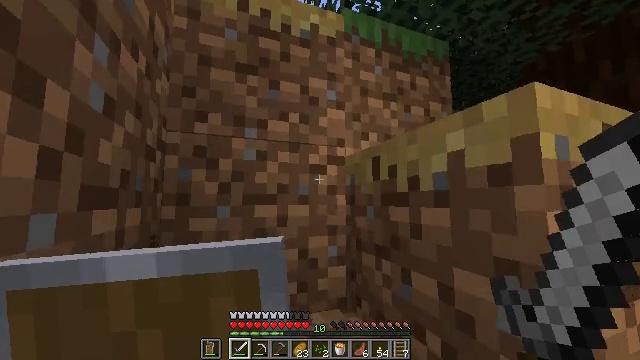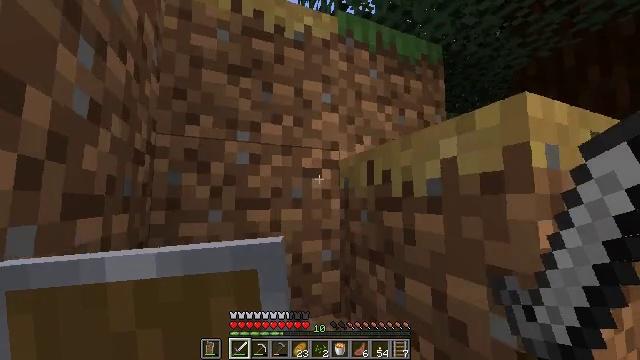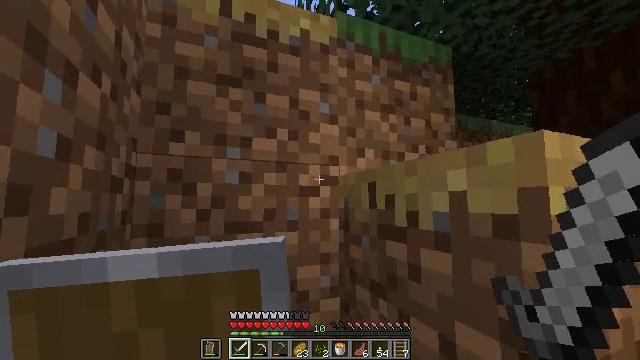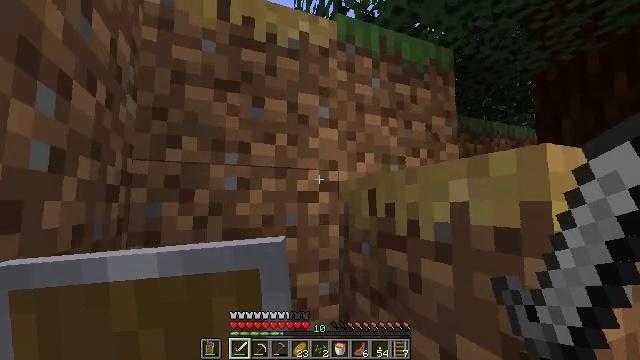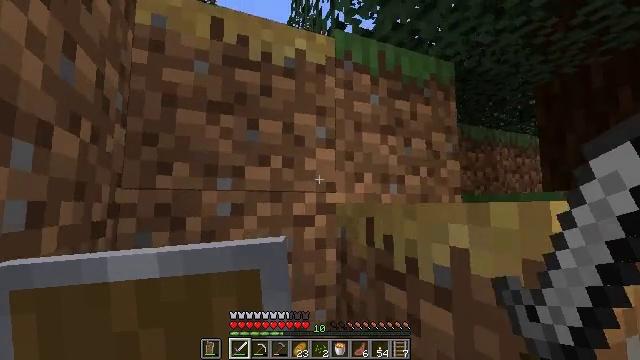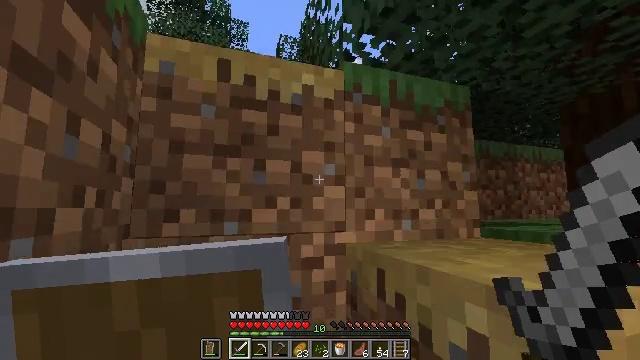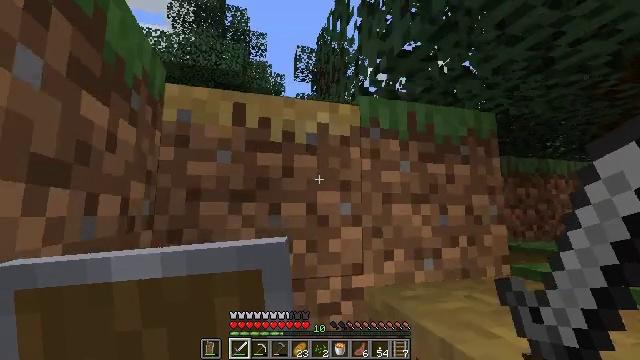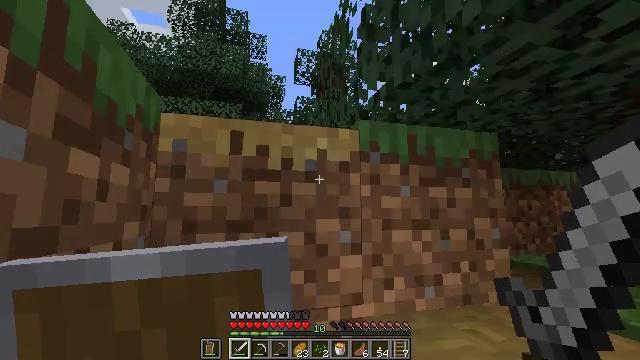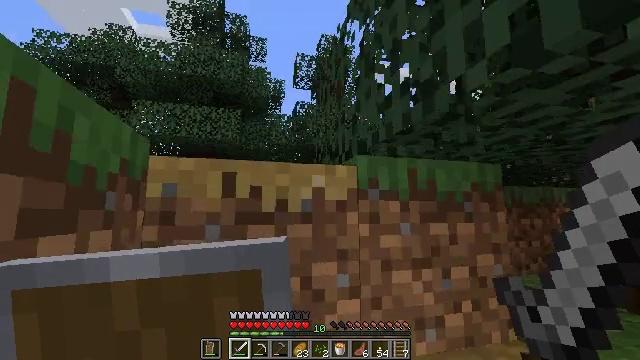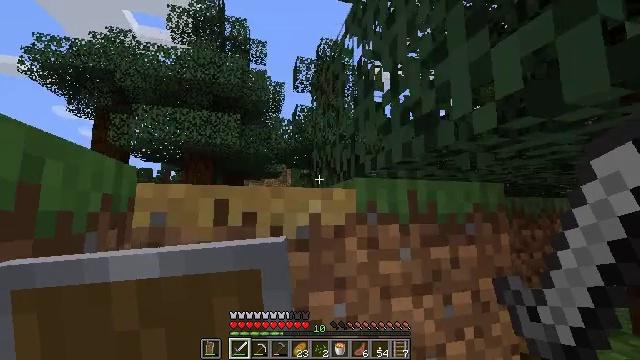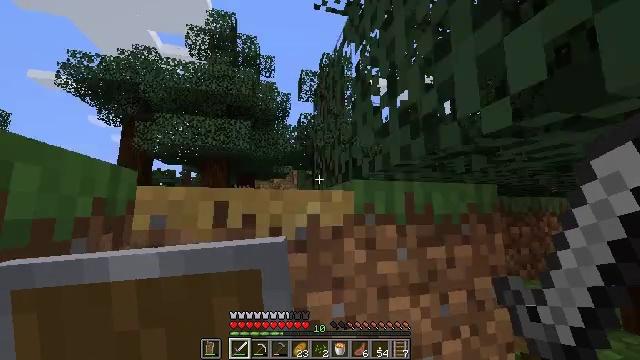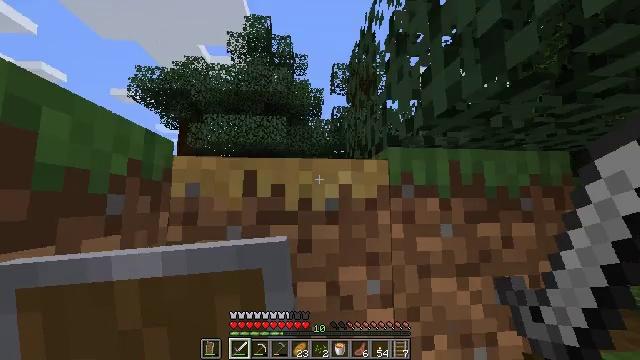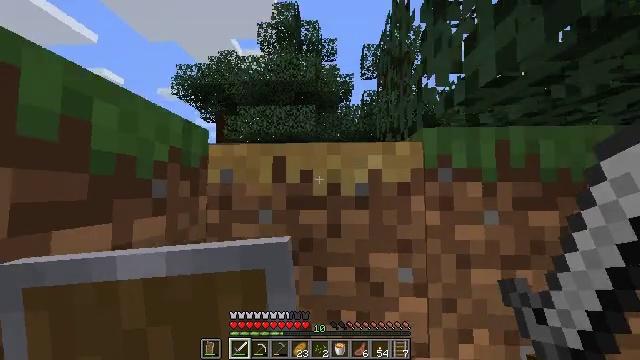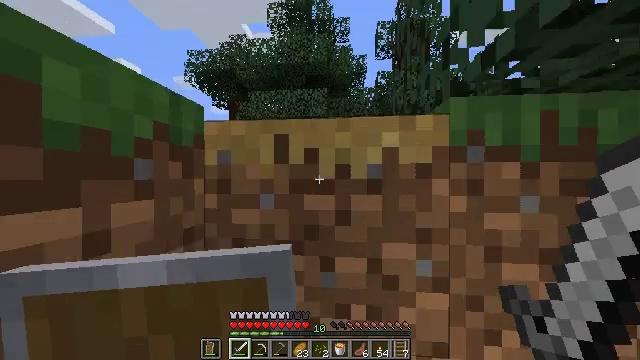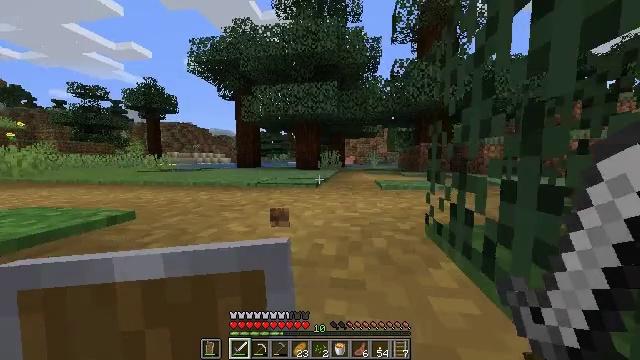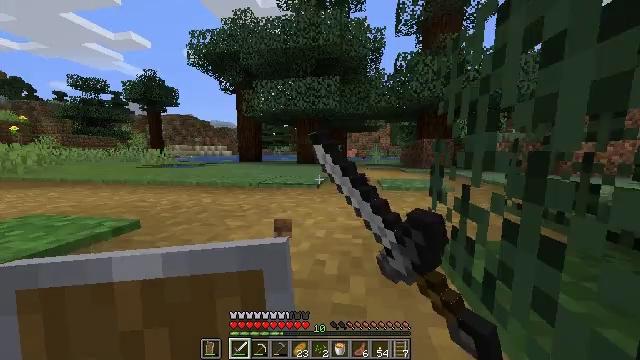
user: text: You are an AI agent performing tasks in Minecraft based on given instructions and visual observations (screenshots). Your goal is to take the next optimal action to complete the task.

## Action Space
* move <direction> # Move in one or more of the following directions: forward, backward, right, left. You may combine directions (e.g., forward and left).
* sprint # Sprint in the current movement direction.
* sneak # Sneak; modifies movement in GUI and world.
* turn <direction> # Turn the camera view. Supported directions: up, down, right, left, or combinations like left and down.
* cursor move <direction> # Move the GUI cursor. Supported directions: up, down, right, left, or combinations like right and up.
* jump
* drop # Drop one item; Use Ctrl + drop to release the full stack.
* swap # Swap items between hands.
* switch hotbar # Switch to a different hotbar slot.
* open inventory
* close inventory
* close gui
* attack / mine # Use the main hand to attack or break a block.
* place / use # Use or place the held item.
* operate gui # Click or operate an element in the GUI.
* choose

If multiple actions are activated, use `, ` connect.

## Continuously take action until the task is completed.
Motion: motion action
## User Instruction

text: Reclaim the grass path segment.
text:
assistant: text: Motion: move forward, sprint, turn right, jump
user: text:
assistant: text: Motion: move forward, sprint, jump
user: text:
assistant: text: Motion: move forward, sprint, jump
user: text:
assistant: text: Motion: move forward, sprint, jump
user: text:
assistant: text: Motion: move forward, sprint, turn left and up, jump
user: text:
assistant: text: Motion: move forward, sprint, turn left, jump
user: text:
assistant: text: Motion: move forward, sprint, jump
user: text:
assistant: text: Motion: move forward, sprint, jump
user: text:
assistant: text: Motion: move forward, sprint, jump
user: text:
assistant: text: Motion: move forward, sprint, jump
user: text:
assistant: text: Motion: move forward, sprint, turn left and down, jump
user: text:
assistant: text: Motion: move forward, sprint, turn left and down, jump
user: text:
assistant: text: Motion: move forward, sprint, turn left and down, jump
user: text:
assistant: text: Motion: move forward, sprint, turn left and down, attack / mine, jump
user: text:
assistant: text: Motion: move forward, sprint, turn down, attack / mine
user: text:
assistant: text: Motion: attack / mine
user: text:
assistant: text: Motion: attack / mine
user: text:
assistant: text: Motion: attack / mine
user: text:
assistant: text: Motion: attack / mine
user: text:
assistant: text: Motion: turn down, attack / mine
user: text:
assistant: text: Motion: turn down, attack / mine
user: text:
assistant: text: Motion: turn left and down, attack / mine
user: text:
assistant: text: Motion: attack / mine
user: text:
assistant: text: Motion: attack / mine
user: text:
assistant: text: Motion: attack / mine
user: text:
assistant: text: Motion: attack / mine
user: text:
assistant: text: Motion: attack / mine
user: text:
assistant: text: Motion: attack / mine
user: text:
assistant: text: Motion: turn up, attack / mine
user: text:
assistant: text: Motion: attack / mine